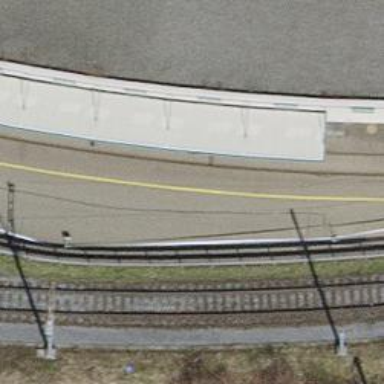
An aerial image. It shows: Single-track railway spur.